Interaction volume radius: 10 \u00c5
Interaction volume height: 10 \u00c5
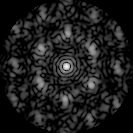
Disorder parameter: 0.5211